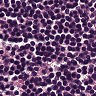
Metastatic tissue present: no